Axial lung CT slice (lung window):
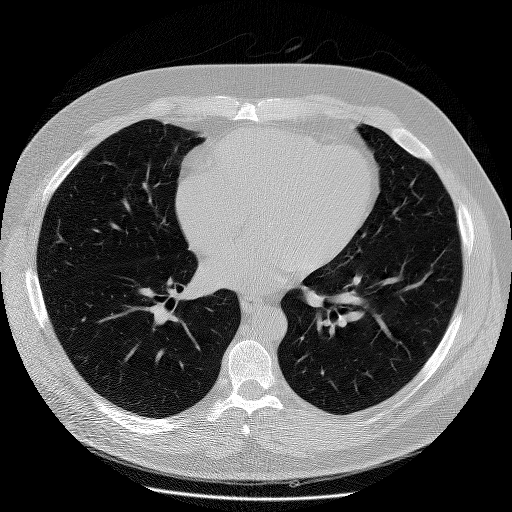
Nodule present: no